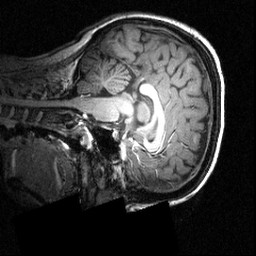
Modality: T1w
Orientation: sagittal
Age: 27
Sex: female
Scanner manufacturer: siemens
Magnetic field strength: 3.951 T
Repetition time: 1.5 s
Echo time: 0.00335 s